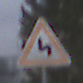
Verkehrszeichen: DoppelkurveZunaechstLinks
Umgebung: Outdoor, Urban
Tageszeit: Midday
Wetter: Overcast
Licht: Natural
Jahreszeit: NotSpecified
Kontrast: LowContrast